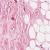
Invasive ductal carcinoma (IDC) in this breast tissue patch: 0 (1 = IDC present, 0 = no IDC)